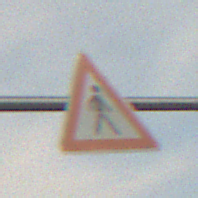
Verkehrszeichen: FussgaengerLinks
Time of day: SunriseSunset
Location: Outdoor (RoadRail)
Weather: PartlyCloudy
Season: NotSpecified
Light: Natural